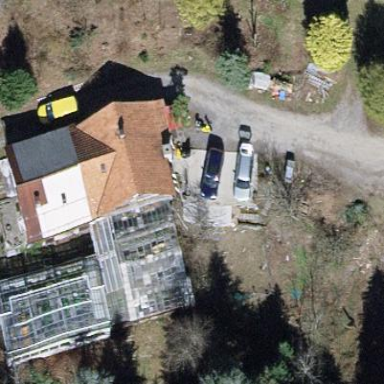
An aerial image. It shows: Simple and straightforward house.